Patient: sex M, age 69
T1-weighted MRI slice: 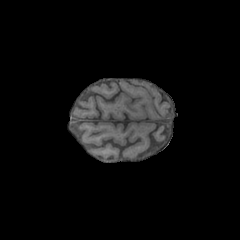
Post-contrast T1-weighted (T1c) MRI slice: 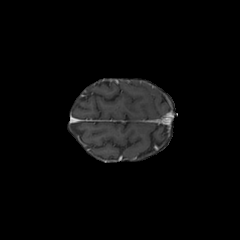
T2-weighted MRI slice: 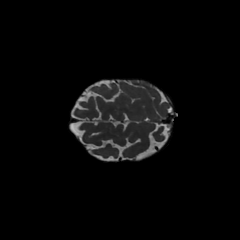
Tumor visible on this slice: no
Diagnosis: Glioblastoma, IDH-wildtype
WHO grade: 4